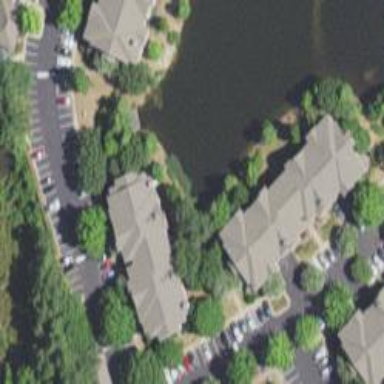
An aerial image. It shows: Residential building.